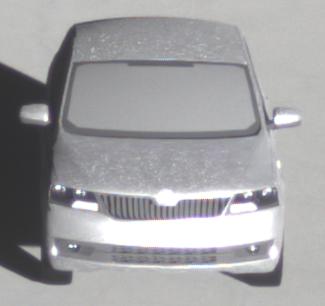
Make: Skoda
Model: Rapid
Detailed model: Rapid 1.2 Active Limousine
Model produced from: 2012/10
Model produced until: 2015/04
Doors: 5
Color: white
Road condition: dry road
Daytime: sunrise or sunset
Contrast: high contrast